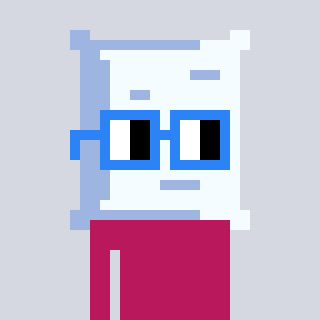
a pixel art character with square blue glasses, a pillow-shaped head and a darkpink-colored body on a cool background